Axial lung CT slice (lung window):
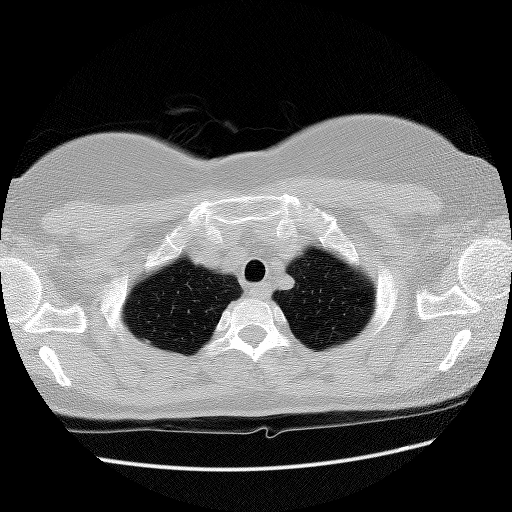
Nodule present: no